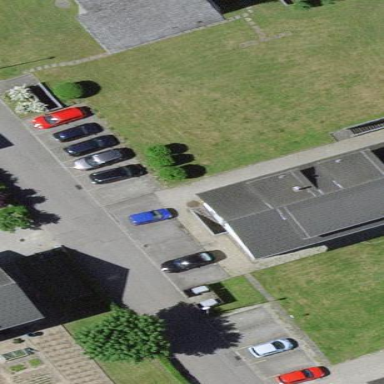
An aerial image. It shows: Street side parking area.